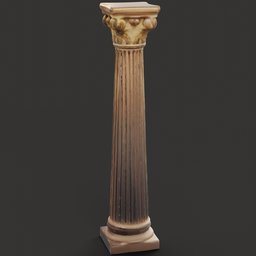
Label: architecture